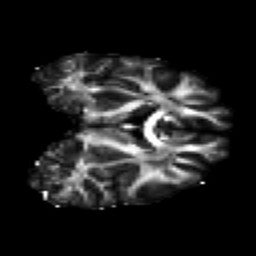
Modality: FA
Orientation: coronal
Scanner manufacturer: ge
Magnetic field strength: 3 T
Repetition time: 7.98 s
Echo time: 0.0701 s